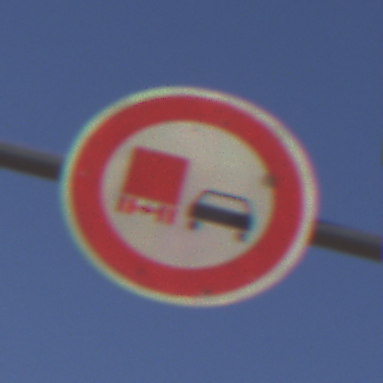
Verkehrszeichen: UeberholverbotKraftfahrzeuge
Umgebung: Outdoor, Nature
Tageszeit: SunriseSunset
Wetter: Clear
Licht: Natural
Jahreszeit: NotSpecified
Kontrast: HighContrast